Question: I am beginner in .Net Technology . I want to develop a web Application , Login Module with Username,Password and Button component. I have got issue on it .So plz help me to do login mod properly .

'''
using System;
using System.Collections.Generic;
using System.Linq;
using System.Web;
using System.Web.UI;
using System.Web.UI.WebControls;
using System.Data.SqlClient;
using System.Data;
using System.Configuration;
namespace WebApplication2_loginPageTest
{
public partial class _Default : System.Web.UI.Page
{
protected void btnlogin_Click(object sender, EventArgs e)
{
SqlConnection con = new SqlConnection("DataBase=SOUMENROY-PC;Server=(local)");
SqlDataAdapter da ;
string mSql = " Select * from login1 where username = '" + tbusername.Text +
"' + and password = '" + tbpassword.Text + "' ";
da = new SqlDataAdapter(mSql, con);
con.Open();
DataSet ds = new DataSet();
da.Fill(ds);
if (ds.Tables[0].Rows.Count > 0)
{
Response.Write("<Script> alert (uid & pass taken.)</script>");
}
else
{
Response.Write("<Script> alert (uid & pass ok.)</script>");
}
}
}
}
'''
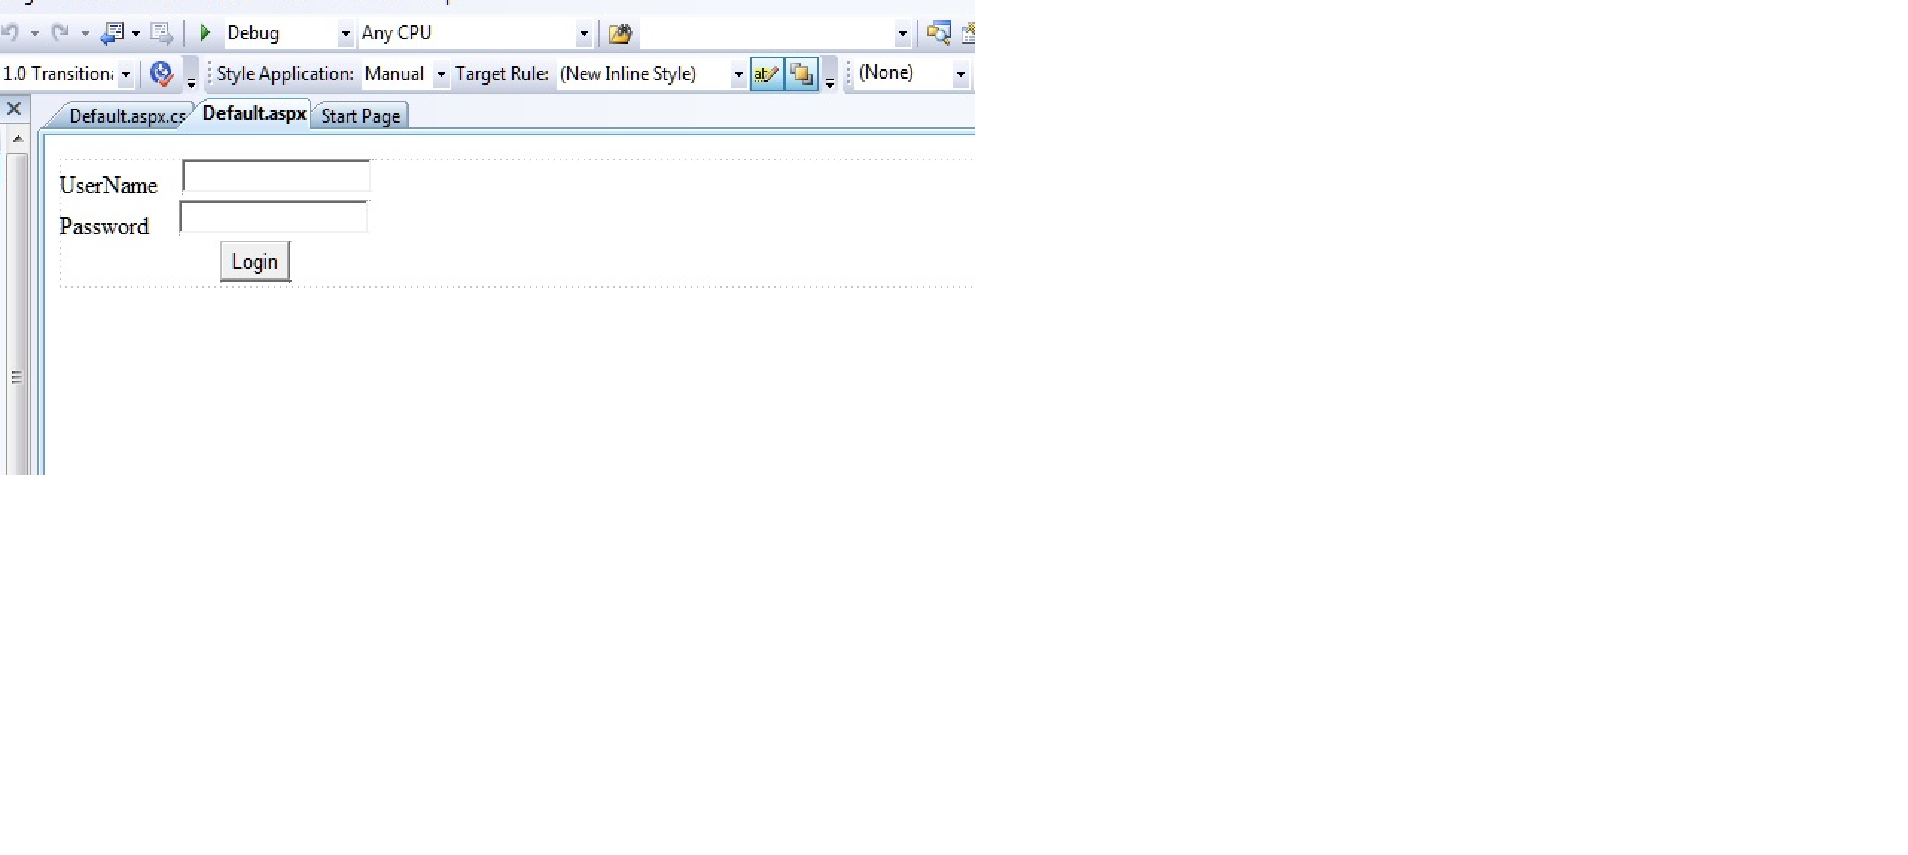
Answer: While we wait for more info on the problem you're facing, I'd like to point out that your query at the moment is vulnerable to SQL injections. Here is how I'd rewrite it:
'''
using(var con = new SqlConnection("DataBase=SOUMENROY-PC;Server=(local)"))
using (var cmd = new SqlCommand("select count(*) from login1 where username = @username and password = @password", con))
{
cmd.Parameters.AddWithValue("@username", username);
cmd.Parameters.AddWithValue("@password", password);
con.Open();
var result = (int)cmd.ExecuteScalar();
if (result > 0)
{
// credentials are valid
}
}
'''
Let me know if you need any clarifications on it.